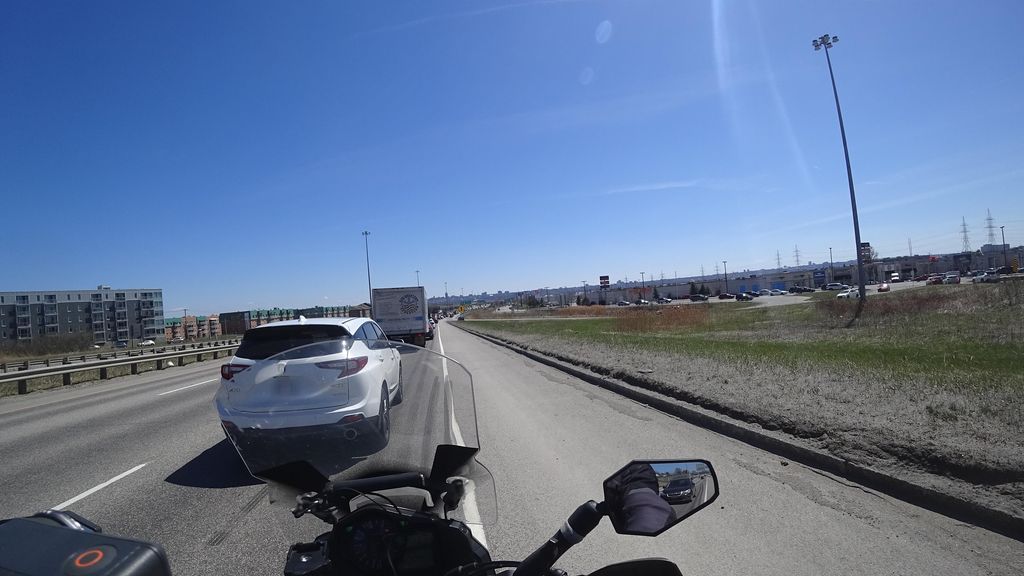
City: quebec_city